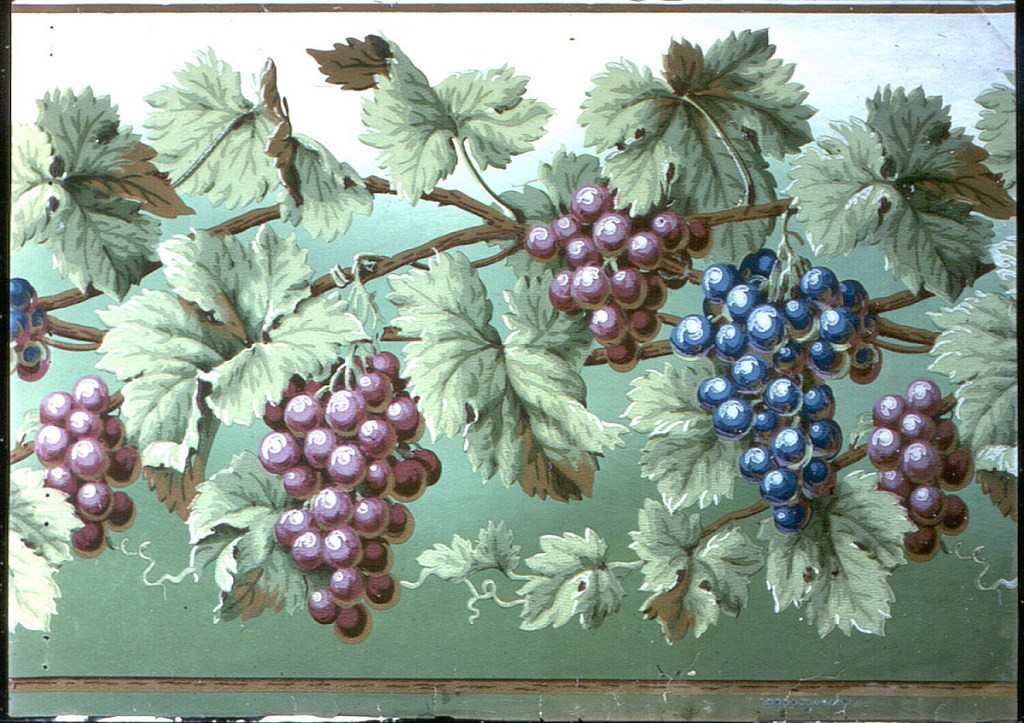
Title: Frieze
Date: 1906–1907
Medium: Machine-printed paper
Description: Realistically rendered grape vines, with leaves, bearing both red and purple grapes, on background shading from dark to light green.